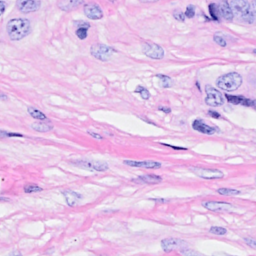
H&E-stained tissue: Breast